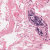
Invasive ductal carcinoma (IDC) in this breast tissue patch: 0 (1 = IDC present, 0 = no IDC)